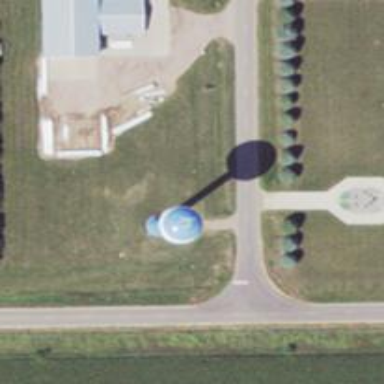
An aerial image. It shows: Water tower that is man-made.